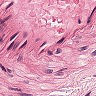
Metastatic tissue present: no